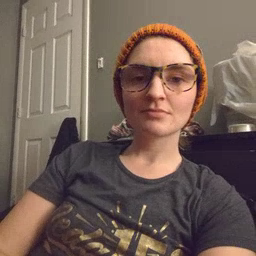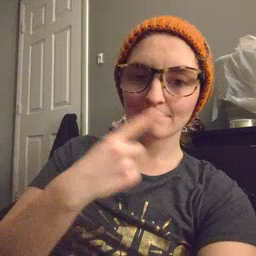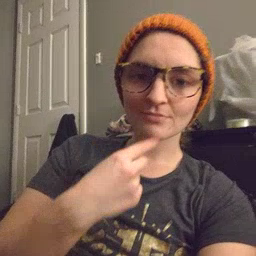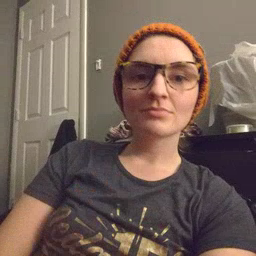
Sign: lips